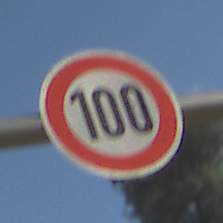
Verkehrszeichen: Geschwindigkeit100
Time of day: MorningAfternoon
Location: Outdoor (Nature)
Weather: PartlyCloudy
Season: NotSpecified
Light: Natural